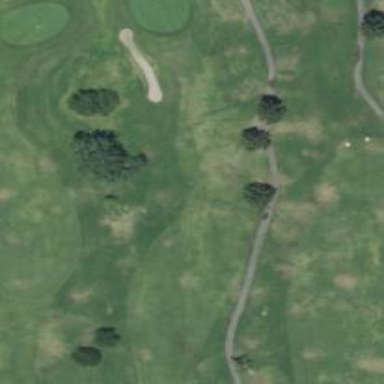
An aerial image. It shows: View of golf hole.